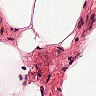
Metastatic tissue present: no